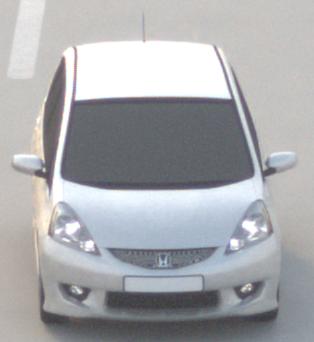
Make: Honda
Model: Jazz 1.2
Detailed model: Jazz (III) (11/08 - 04/11)
Model produced from: 2008/11
Model produced until: 2010/10
Doors: 5
Color: white
Road condition: dry road
Daytime: sunrise or sunset
Contrast: low contrast